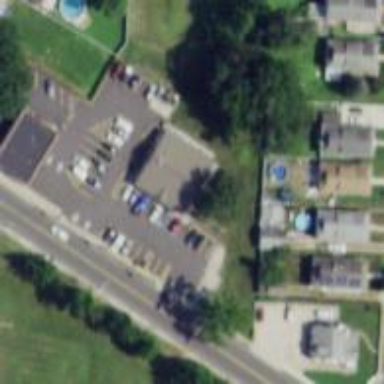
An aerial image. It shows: Convenience shop.